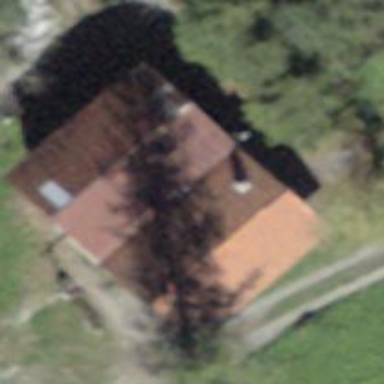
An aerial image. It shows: Rural barn.